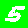
Digit: 5